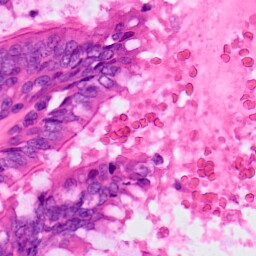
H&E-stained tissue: Lung